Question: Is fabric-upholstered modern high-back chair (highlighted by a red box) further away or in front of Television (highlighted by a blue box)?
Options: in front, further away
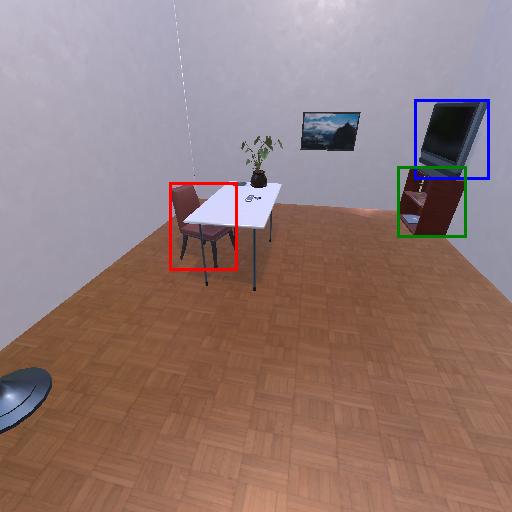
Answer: in front